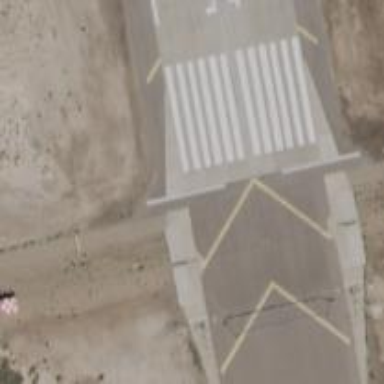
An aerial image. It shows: View of taxiway at the airport.